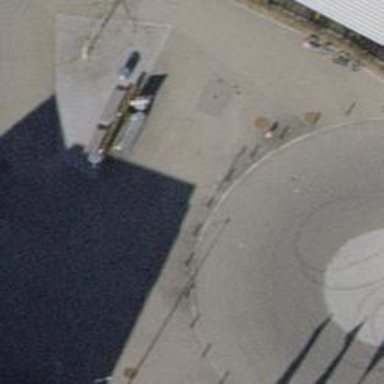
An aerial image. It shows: Bollard barrier.